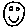
Label: smiley face